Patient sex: F
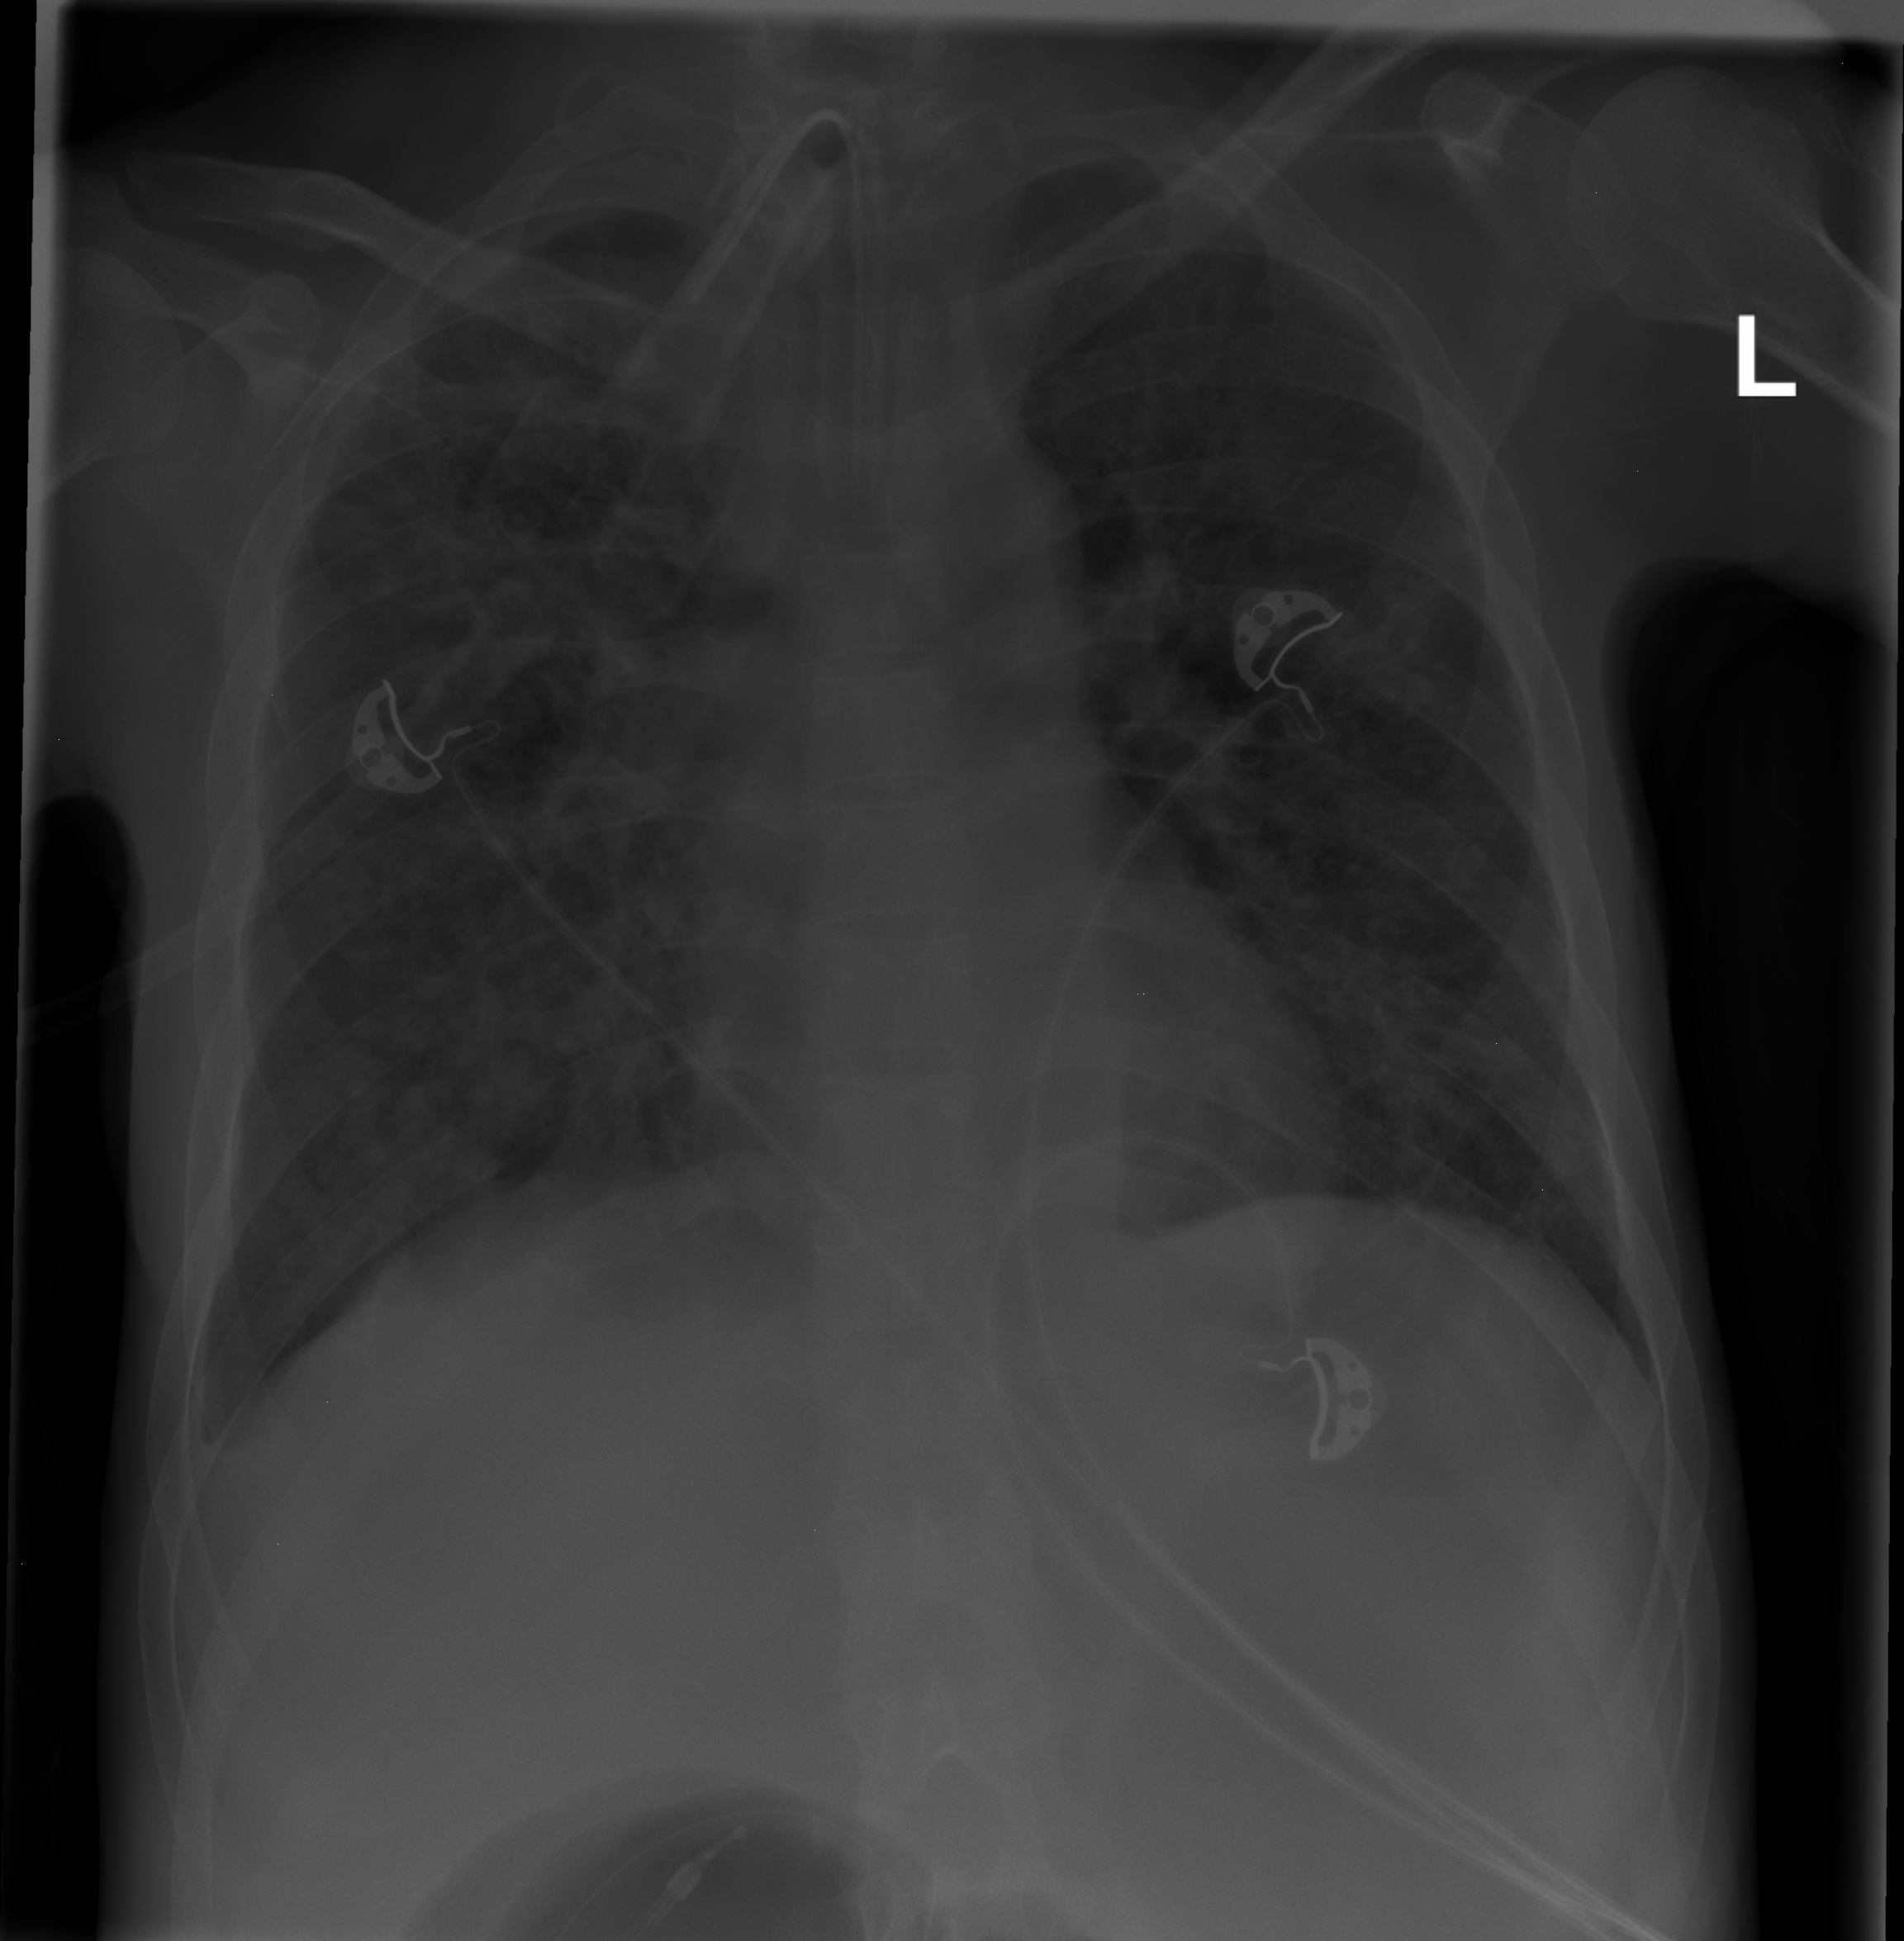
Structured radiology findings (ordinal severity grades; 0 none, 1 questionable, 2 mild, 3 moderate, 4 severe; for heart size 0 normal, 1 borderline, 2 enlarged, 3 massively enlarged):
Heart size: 0
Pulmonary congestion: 1
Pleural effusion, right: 2
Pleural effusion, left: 2
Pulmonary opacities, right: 3
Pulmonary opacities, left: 3
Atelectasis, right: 2
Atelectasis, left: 0